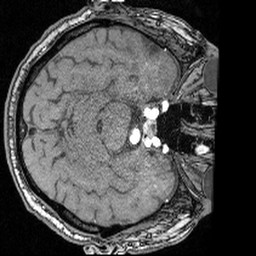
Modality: angio
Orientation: axial
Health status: ill
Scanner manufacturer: siemens
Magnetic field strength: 3 T
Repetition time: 0.022 s
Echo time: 0.00395 s